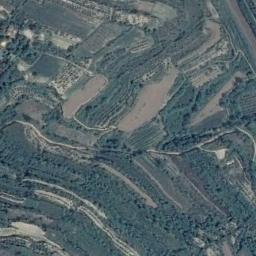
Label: terrace